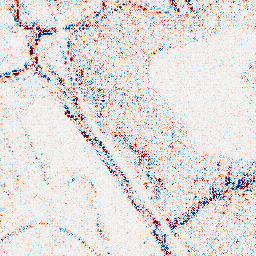
Category: wavelet
Decomposition family: wavelet_reverse_biorthogonal
Decomposition parameters: wavelet: rbio4.4
level: 1
Upsampling method: regularized
Upsampling parameters: scale: 2
lambda_reg: 0.001
Upsampling scale: 2